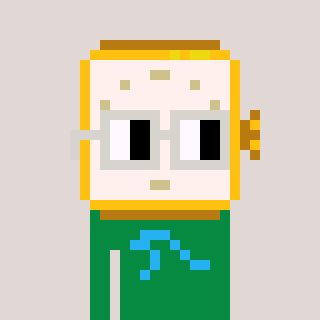
a pixel art character with square light gray glasses, a watch-shaped head and a green-colored body on a warm background